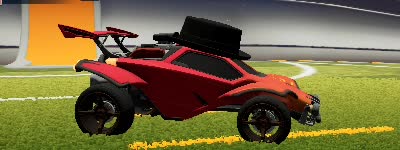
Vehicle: octane